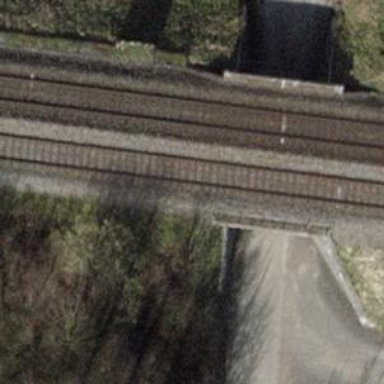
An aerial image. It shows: Bridge over electrified railway with contact lines.